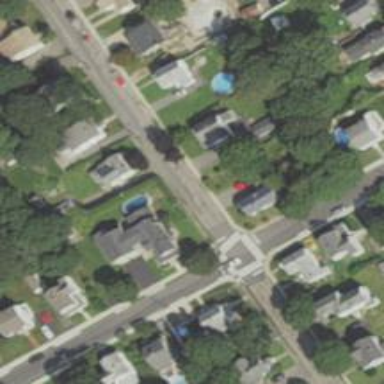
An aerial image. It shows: Road with stop sign.